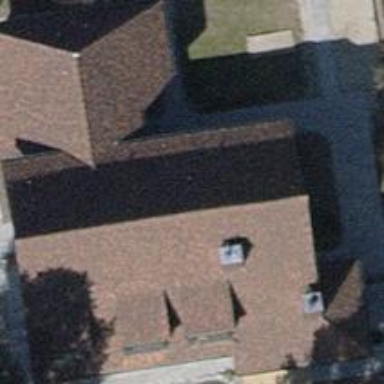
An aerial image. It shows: Detached building.